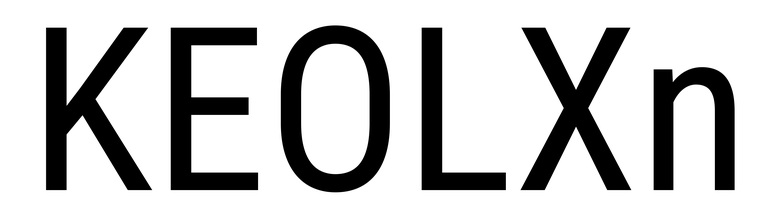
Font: Roboto_Condensed_Regular